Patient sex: M
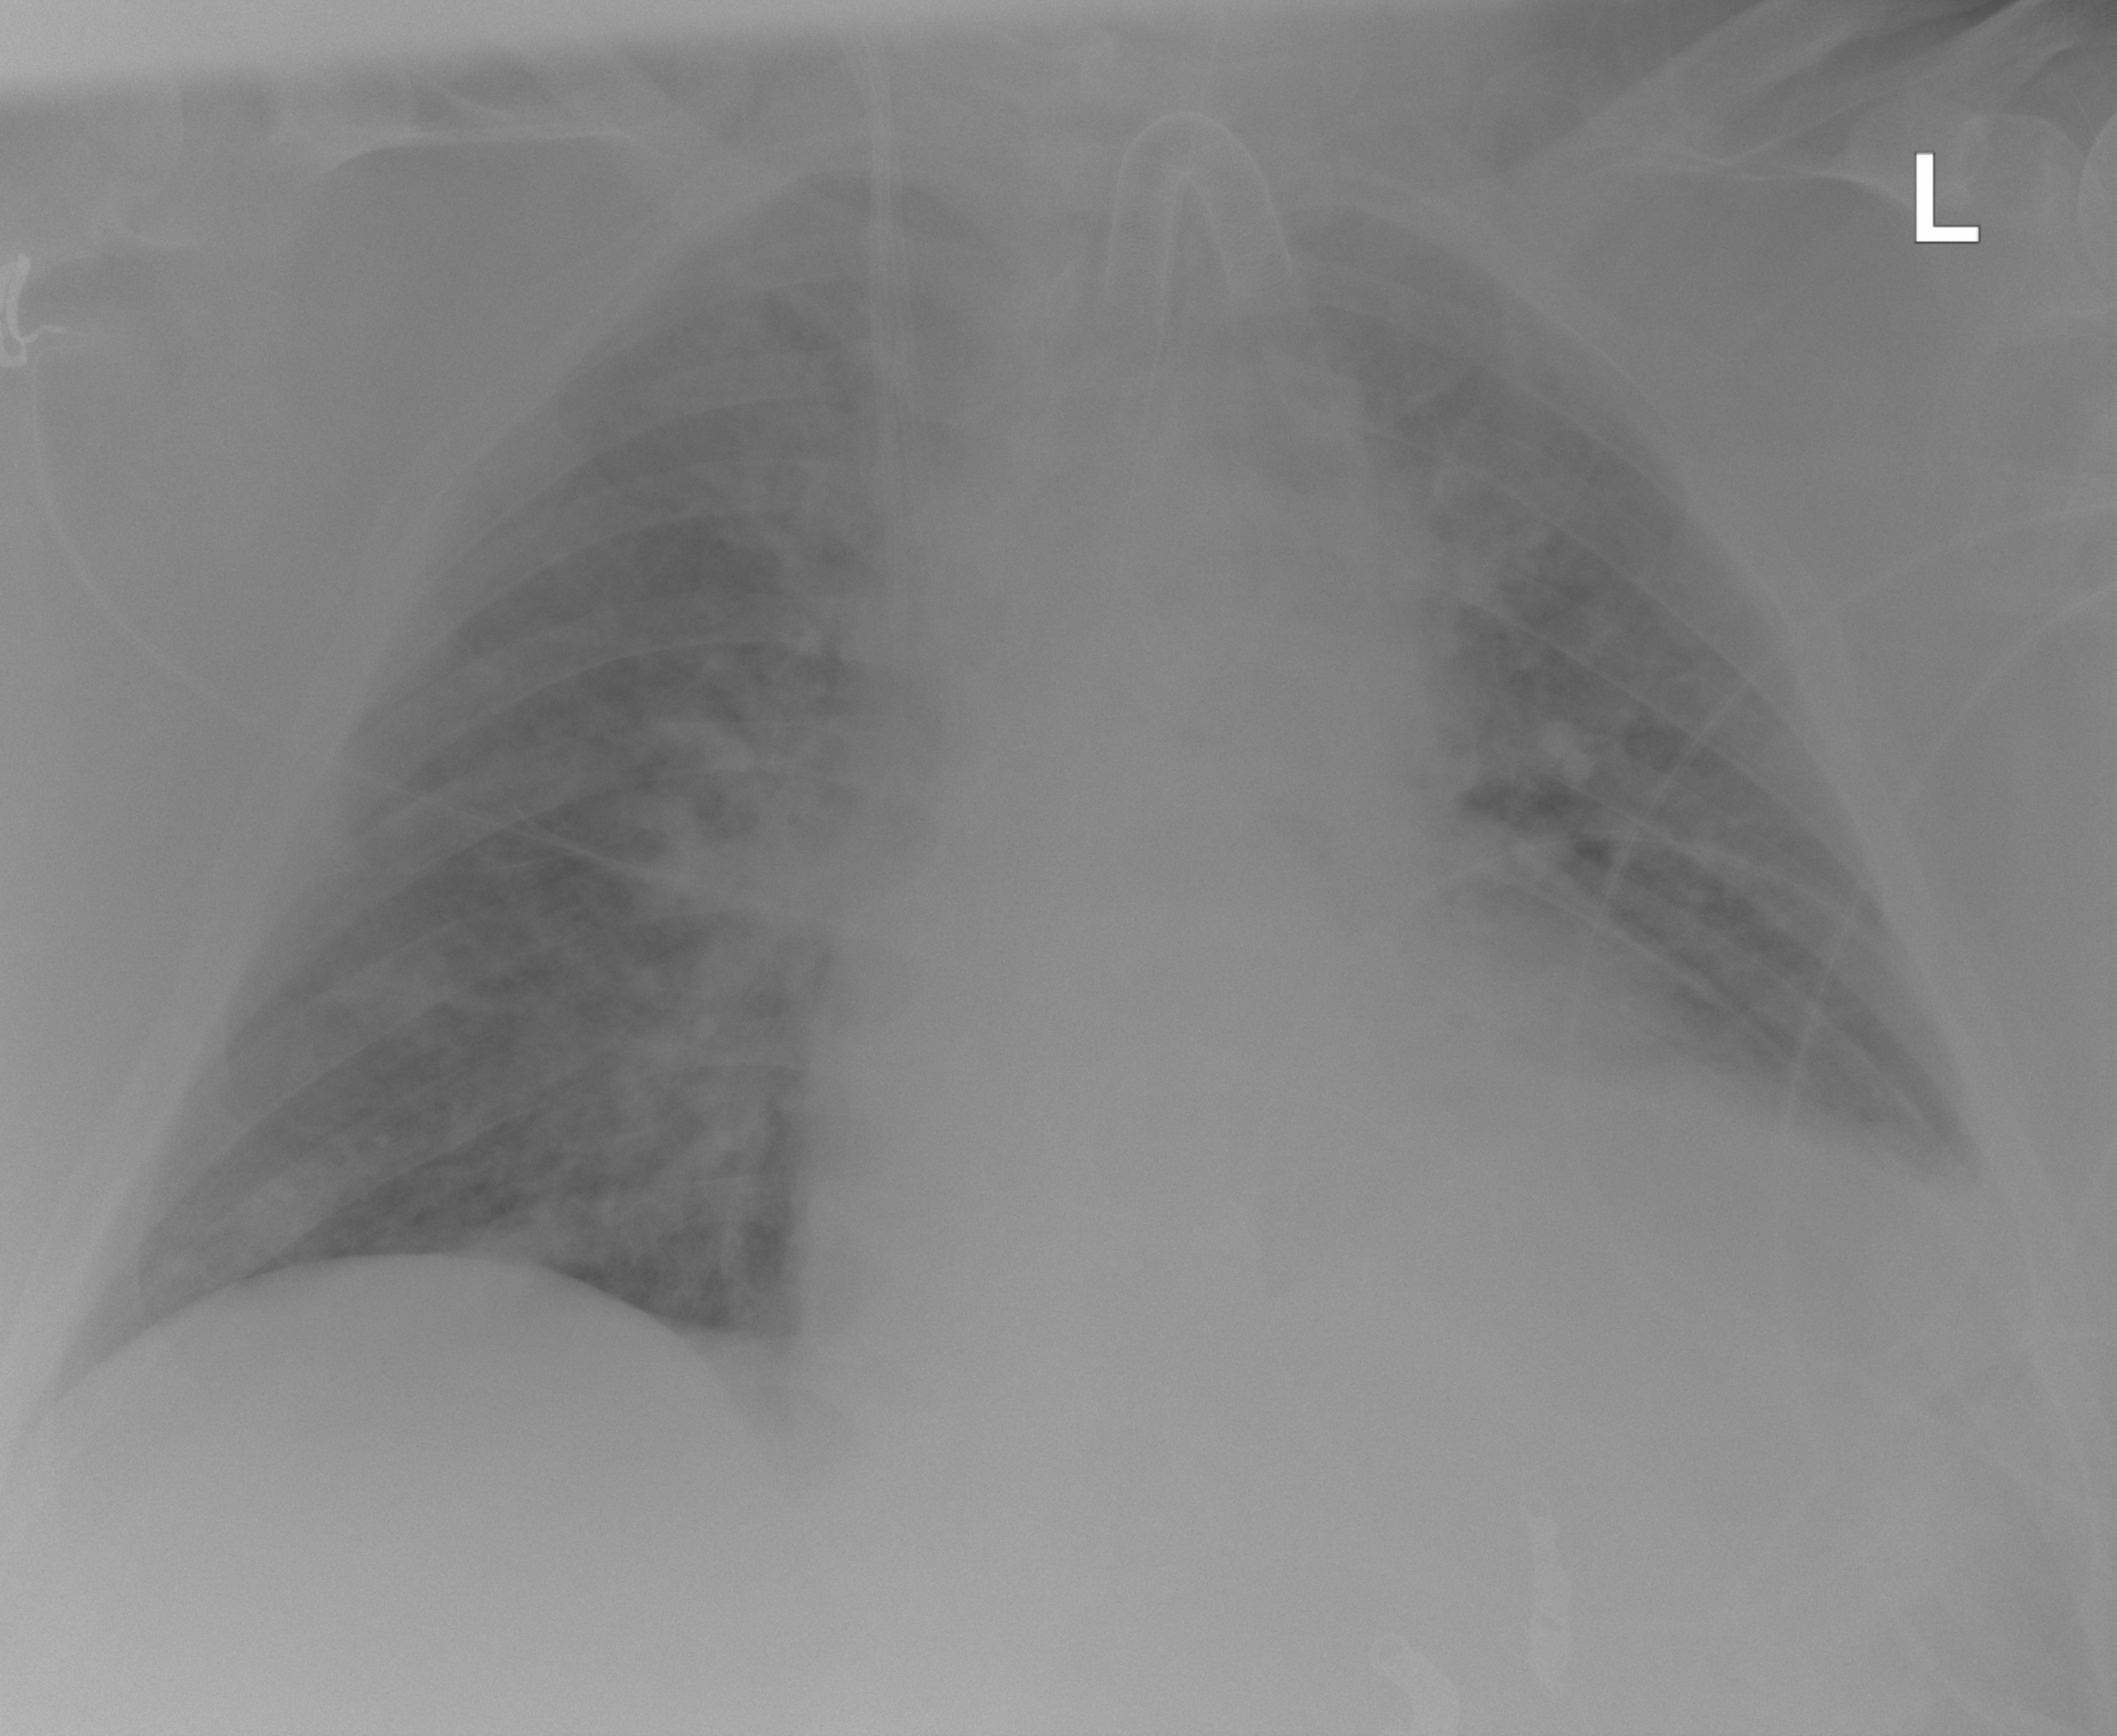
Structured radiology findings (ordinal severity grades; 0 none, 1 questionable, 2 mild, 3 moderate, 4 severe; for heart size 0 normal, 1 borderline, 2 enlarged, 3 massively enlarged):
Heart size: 2
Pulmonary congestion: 2
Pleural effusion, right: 0
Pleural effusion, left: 2
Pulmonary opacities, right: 2
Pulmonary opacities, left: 2
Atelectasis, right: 0
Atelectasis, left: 2